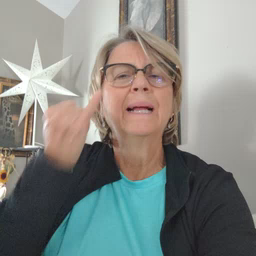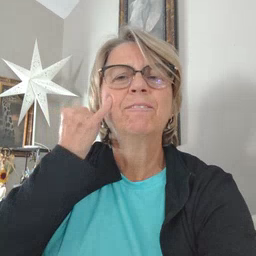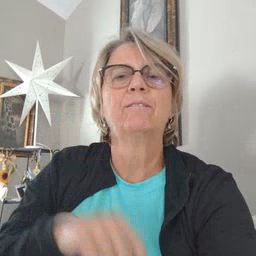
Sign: if